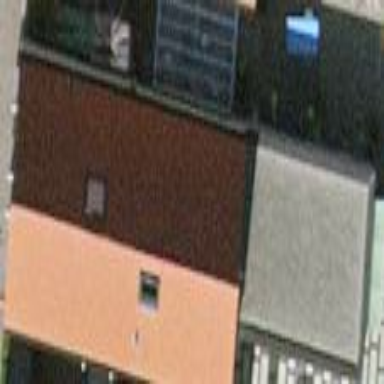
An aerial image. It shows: Detached building with gabled tile roof.